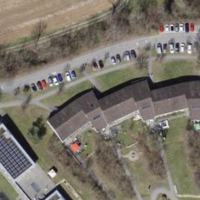
EUNIS habitat code: 52
Species observed at this site:
Chorthippus biguttulus